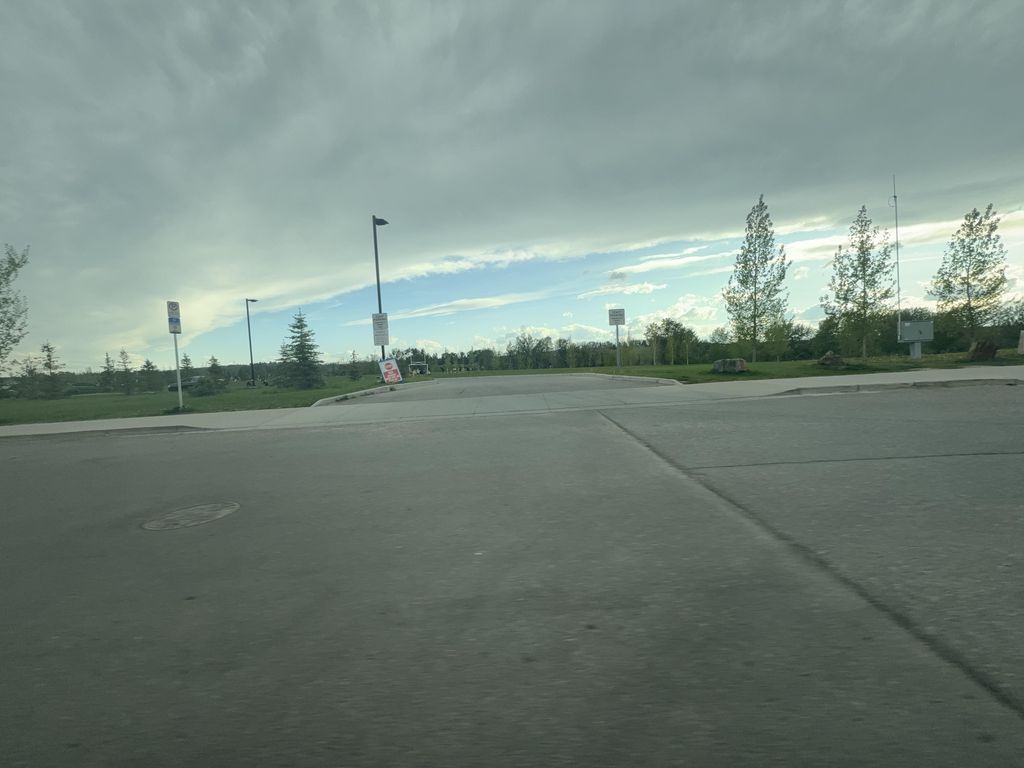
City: calgary